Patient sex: M
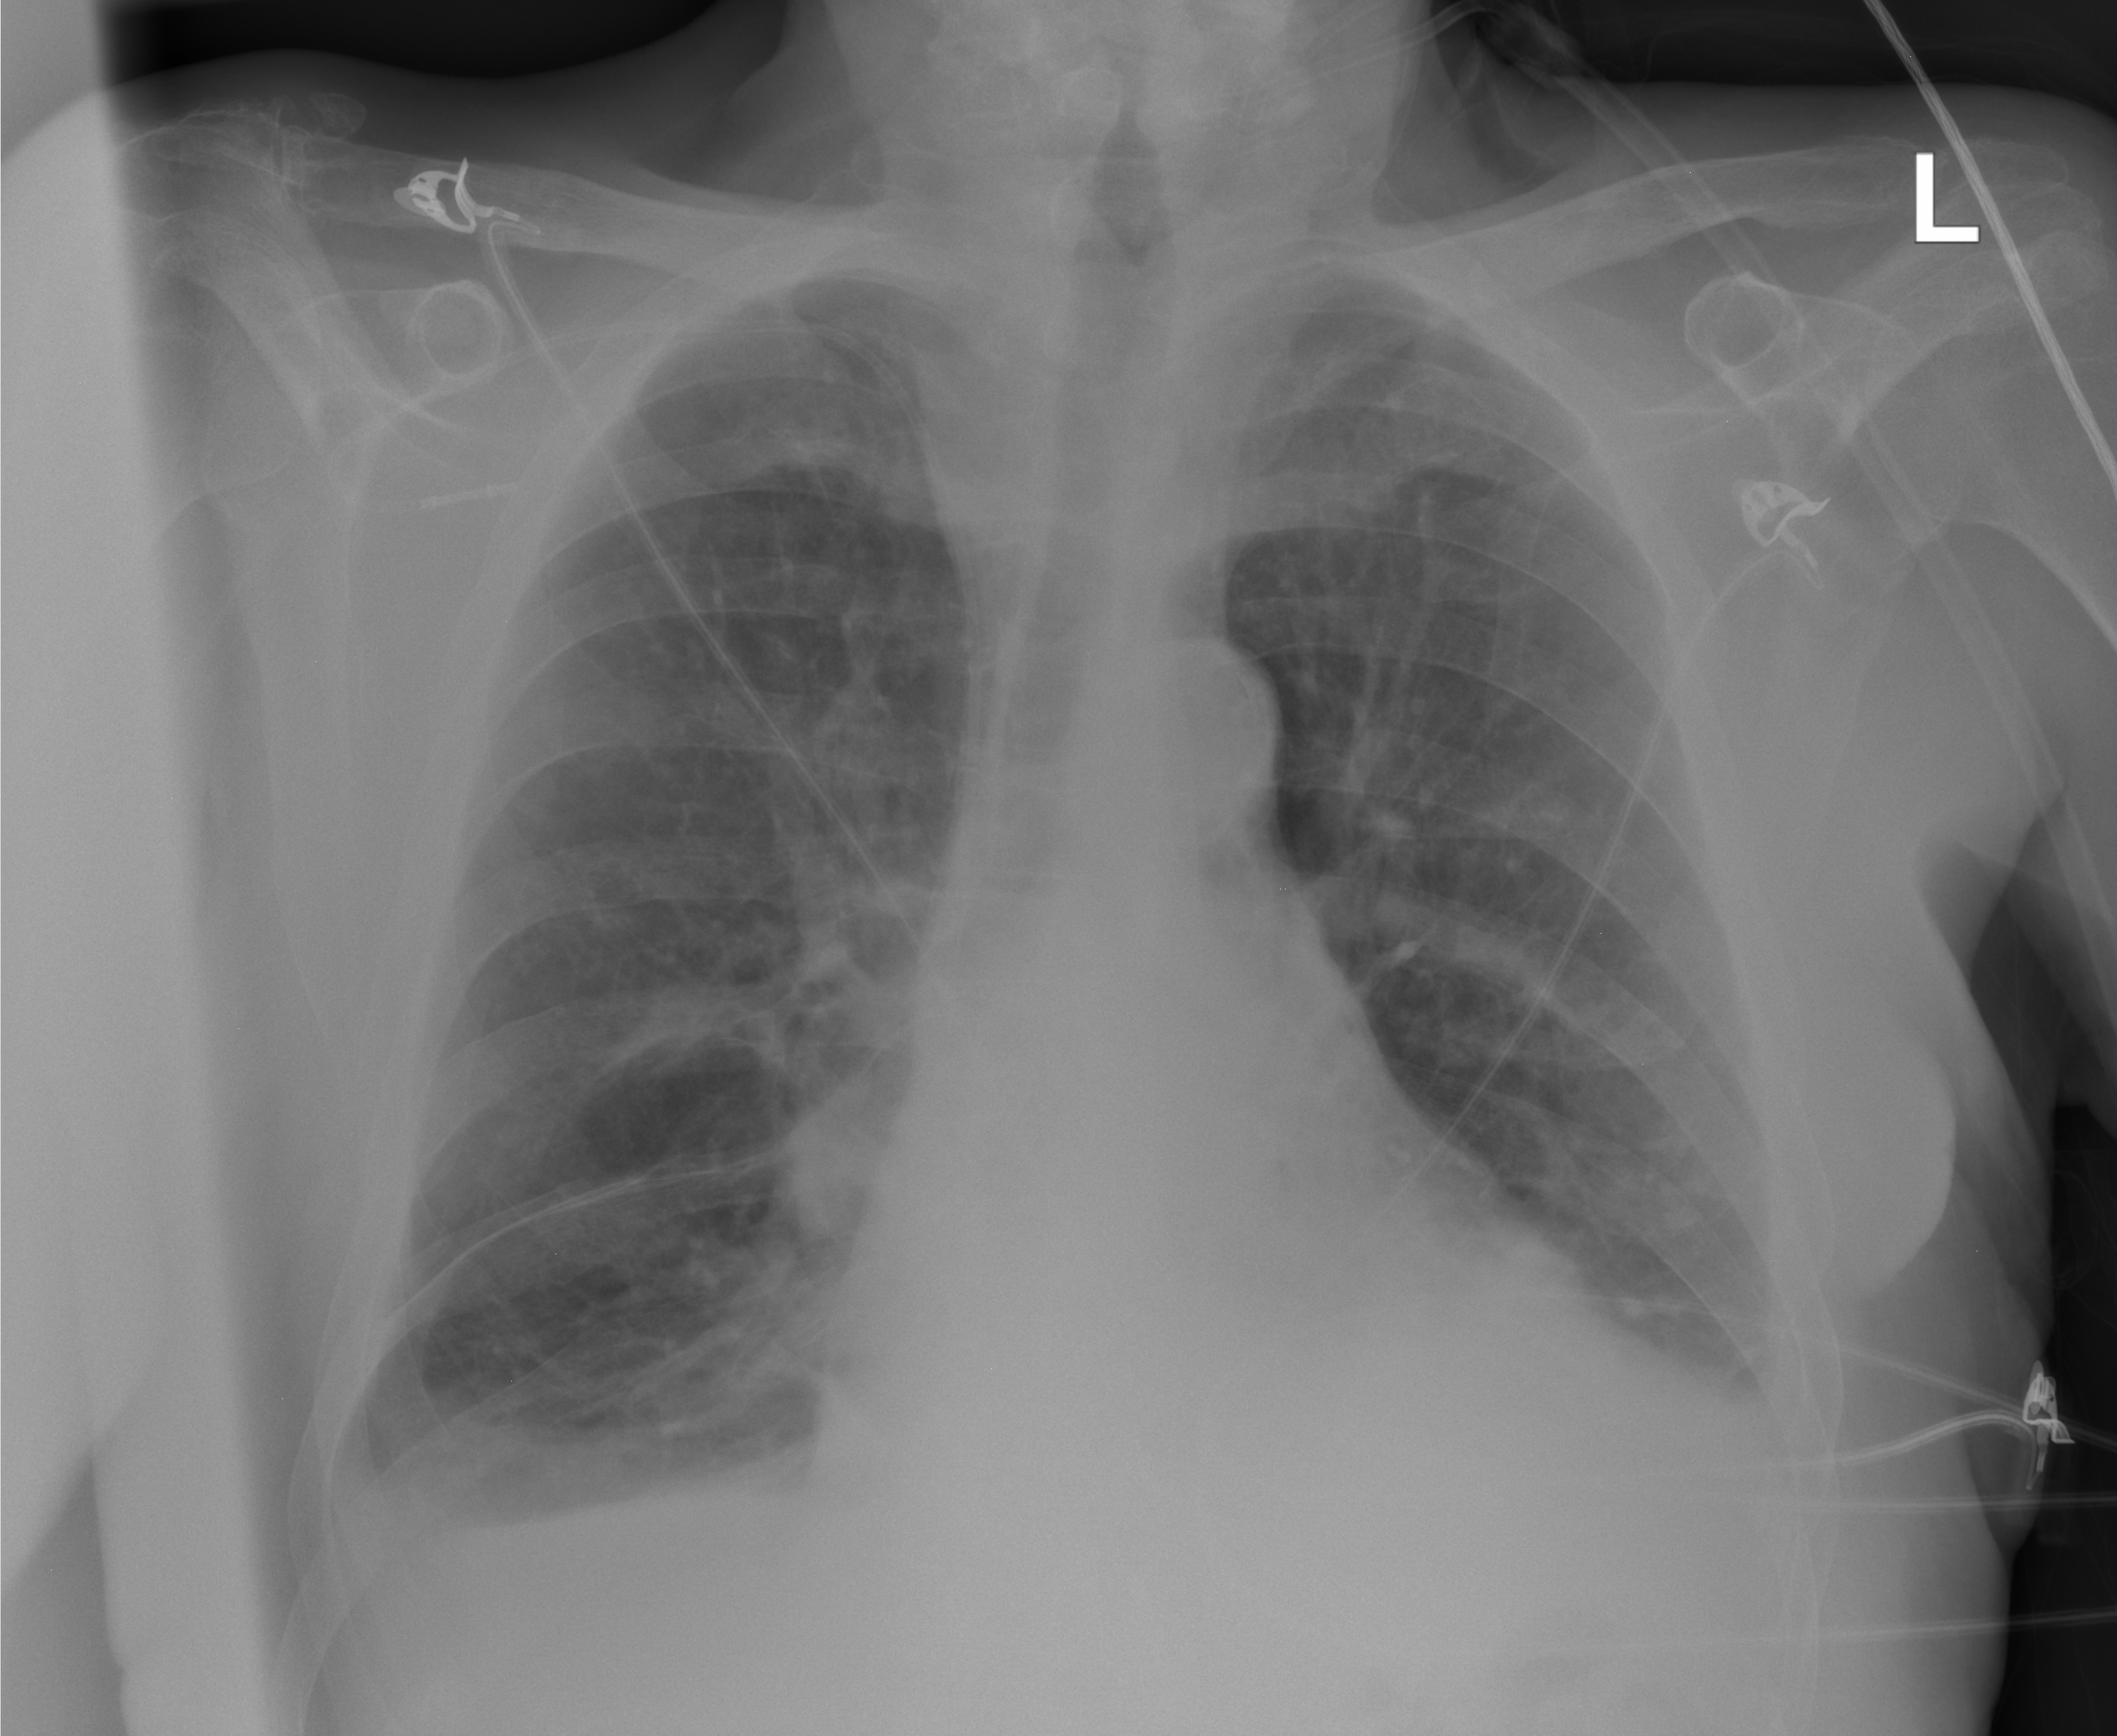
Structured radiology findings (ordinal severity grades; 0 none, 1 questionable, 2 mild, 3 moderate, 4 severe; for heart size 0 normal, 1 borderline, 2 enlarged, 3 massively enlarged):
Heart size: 1
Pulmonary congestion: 1
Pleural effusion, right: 1
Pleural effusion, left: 1
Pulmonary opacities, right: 1
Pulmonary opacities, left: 0
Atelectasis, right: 1
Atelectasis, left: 1